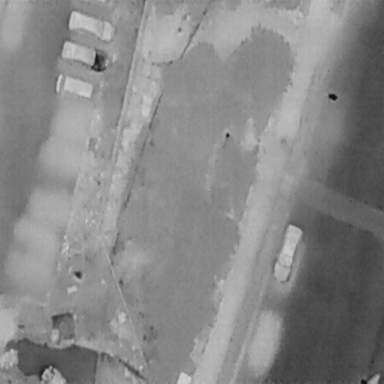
There are four Cars in the infrared image.